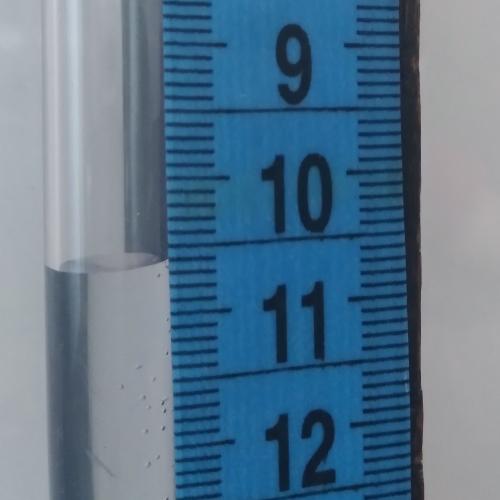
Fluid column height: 10.6 cm